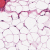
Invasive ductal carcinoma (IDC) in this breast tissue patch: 0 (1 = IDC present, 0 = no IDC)